Interaction volume radius: 5 \u00c5
Interaction volume height: 20 \u00c5
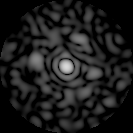
Disorder parameter: 0.8205